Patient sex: M
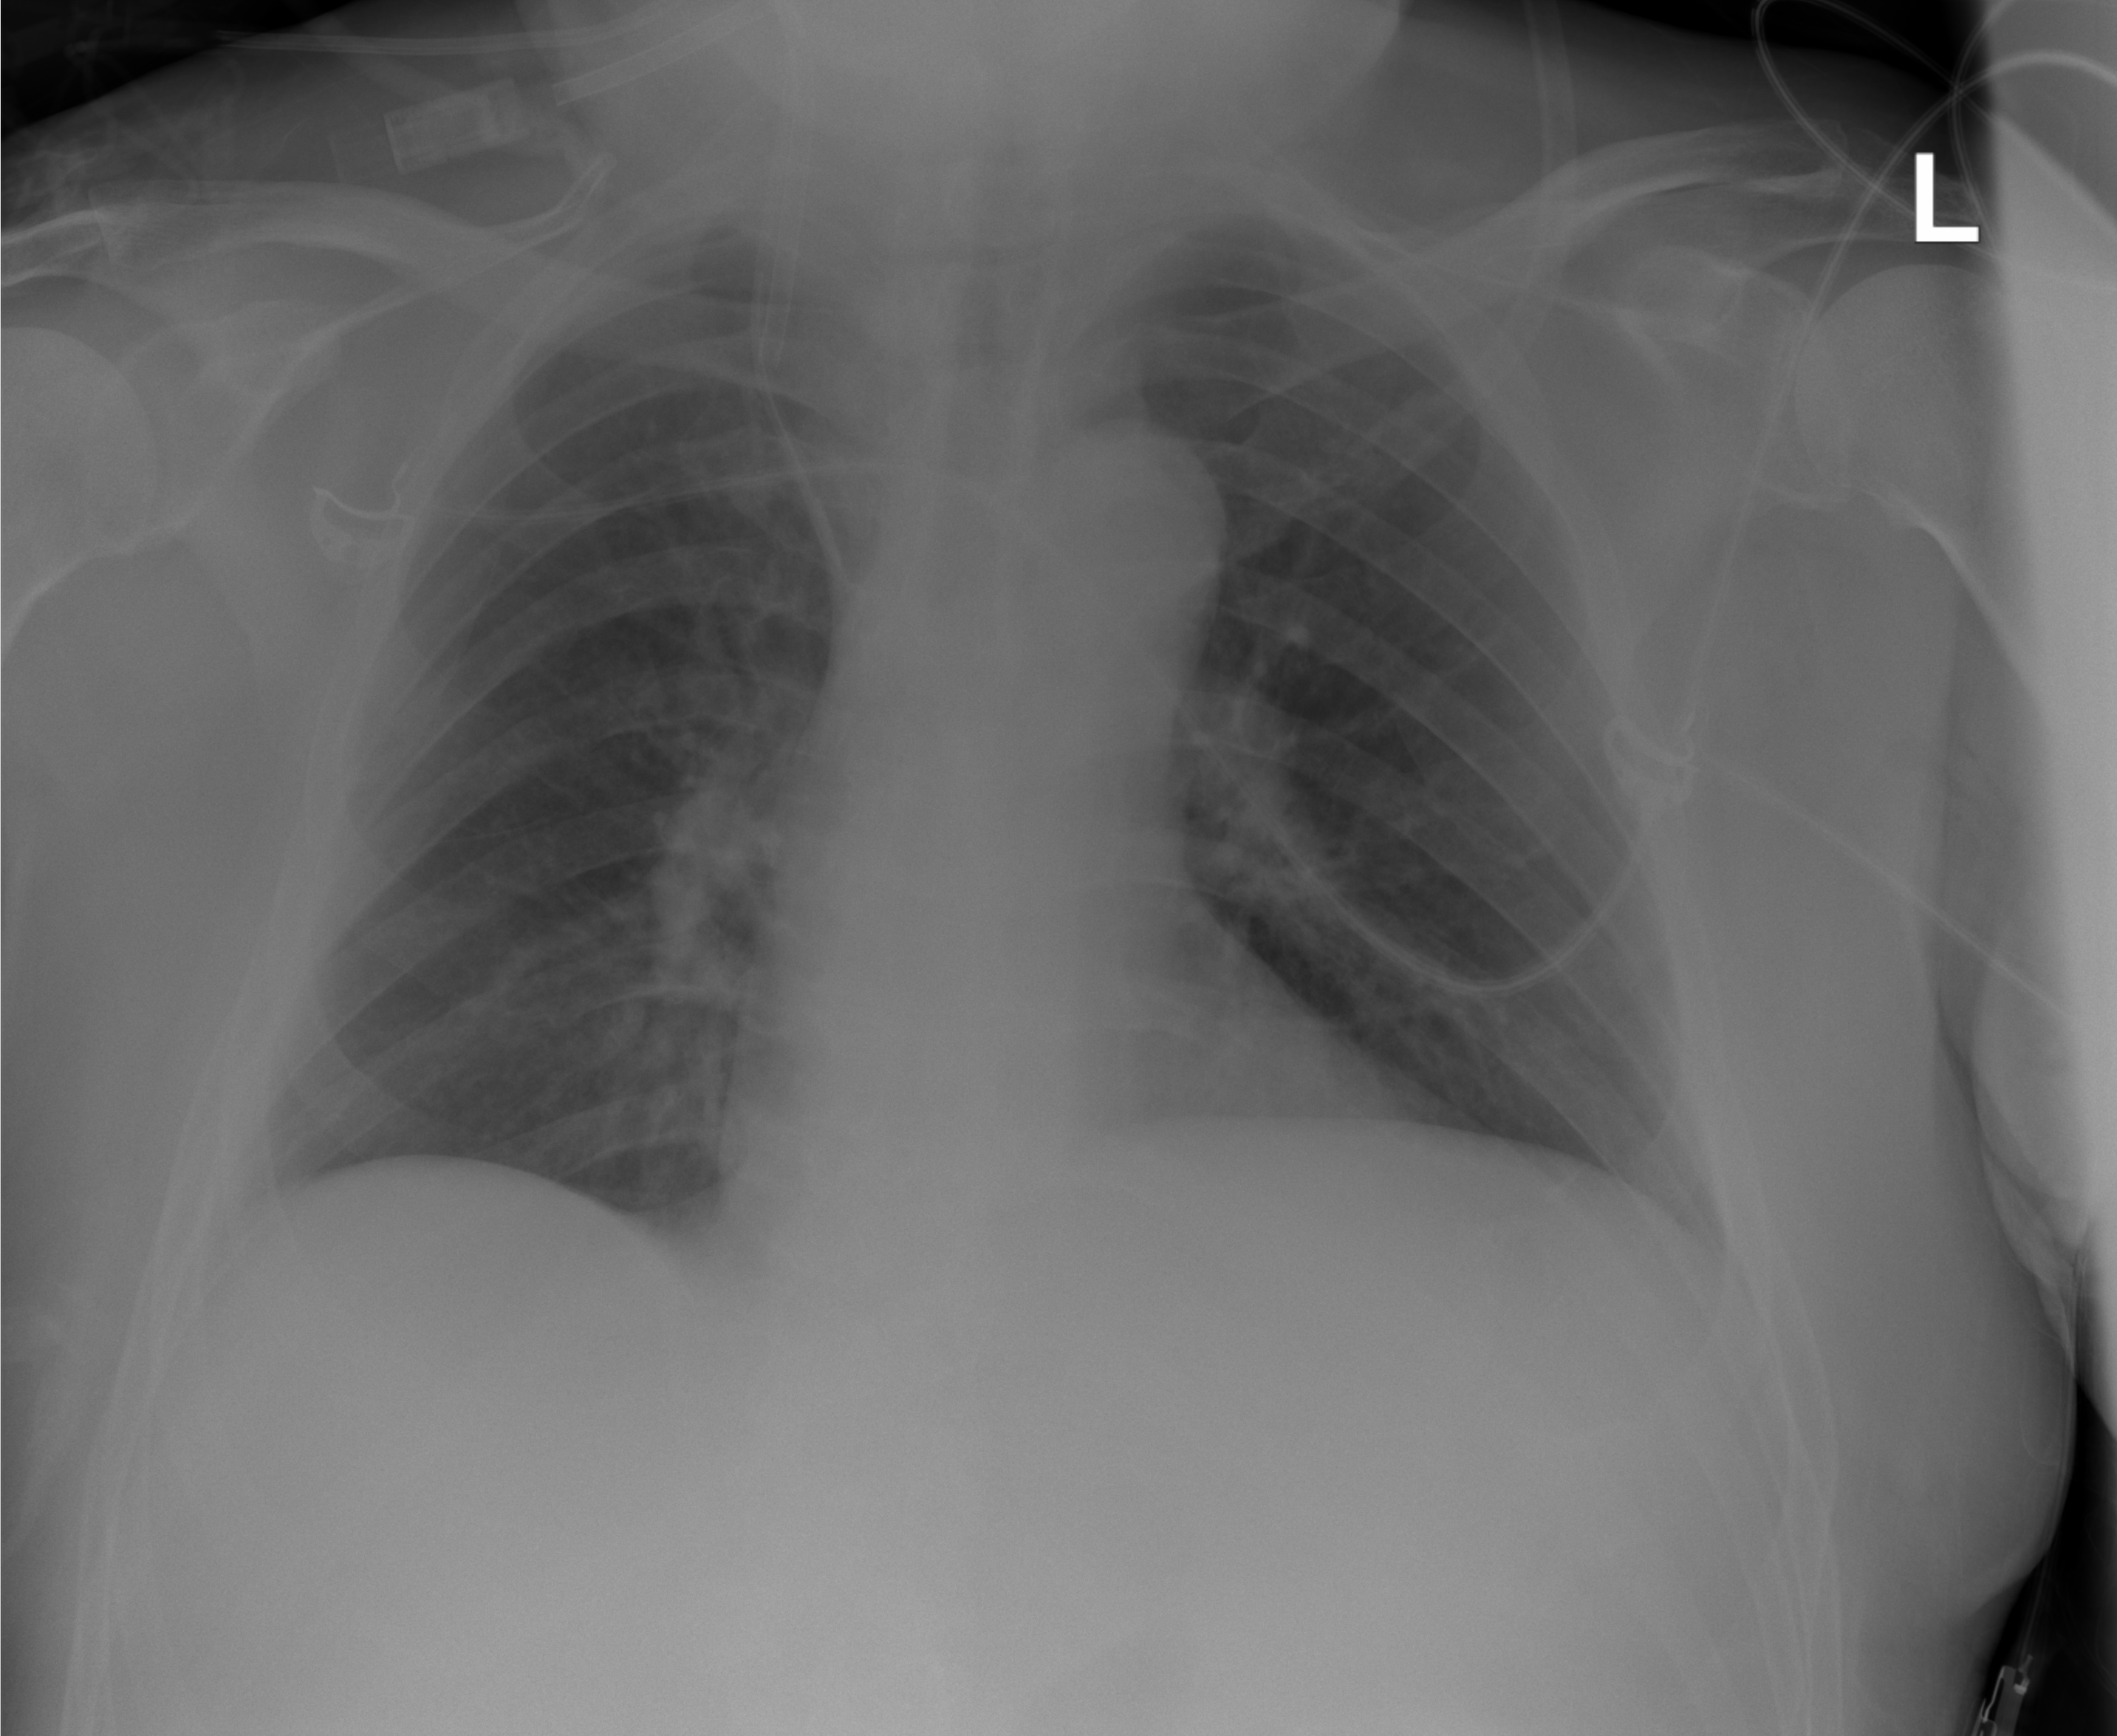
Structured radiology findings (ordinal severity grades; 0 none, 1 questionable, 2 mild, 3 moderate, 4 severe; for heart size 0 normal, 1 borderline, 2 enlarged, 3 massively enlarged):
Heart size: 0
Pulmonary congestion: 1
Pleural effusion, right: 0
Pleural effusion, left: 0
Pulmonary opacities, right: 0
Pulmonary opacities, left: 0
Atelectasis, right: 0
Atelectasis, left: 0